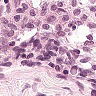
Metastatic tissue present: no